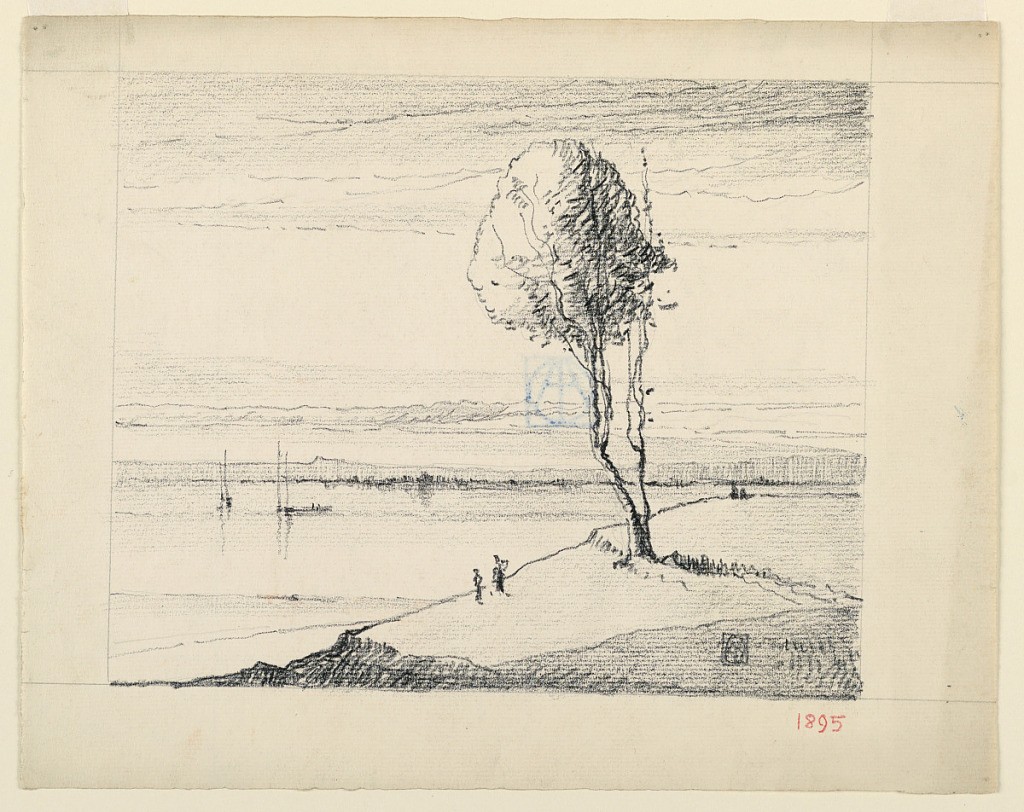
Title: Hillside and Tree with Sailboats in Distance
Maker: Leon Dabo, American, 1868–1960
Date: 1895
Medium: Black crayon on laid paper
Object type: Drawing
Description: Two figures near a lone tree on a high bank in the foreground. Beyond, a body of water with two sailboats. Low, distant shoreline.